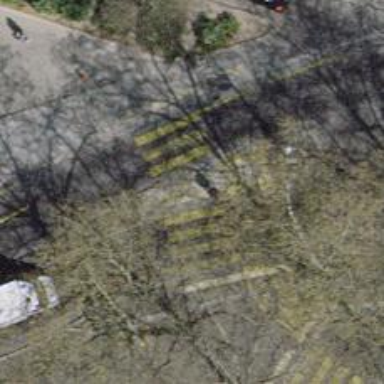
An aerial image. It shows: Marked road crossing with pedestrian island.